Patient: sex M, age 34
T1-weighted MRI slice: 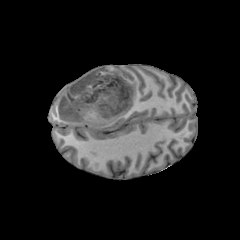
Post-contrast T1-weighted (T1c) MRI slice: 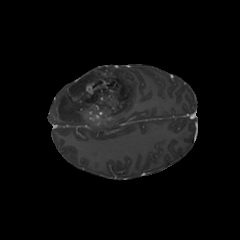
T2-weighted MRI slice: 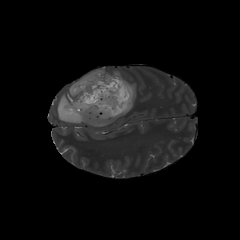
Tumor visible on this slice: yes
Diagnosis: Astrocytoma, IDH-mutant
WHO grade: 4